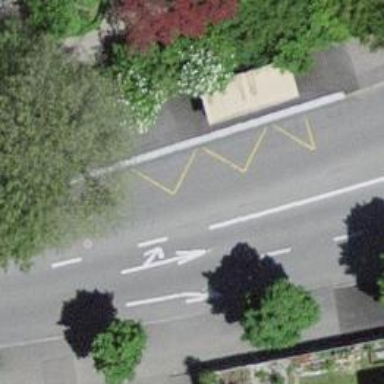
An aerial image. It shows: Bus stop with sheltered platform for public transport.